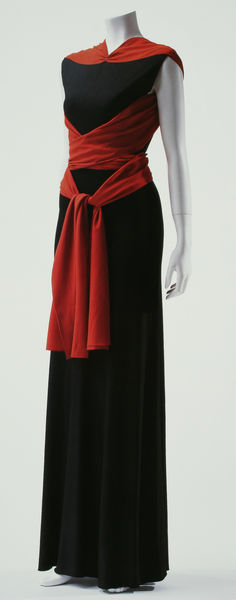
Titel: Abendkleid
Künstler: Madeleine Vionnet
Standort: Kyoto (Japan)
Institution: Kyoto Costume Institute
Schlagwörter: kleid, schwarz, rot, mode, arm, kleidung, lang, schärpe, abendkleid, foto, puppe, schall